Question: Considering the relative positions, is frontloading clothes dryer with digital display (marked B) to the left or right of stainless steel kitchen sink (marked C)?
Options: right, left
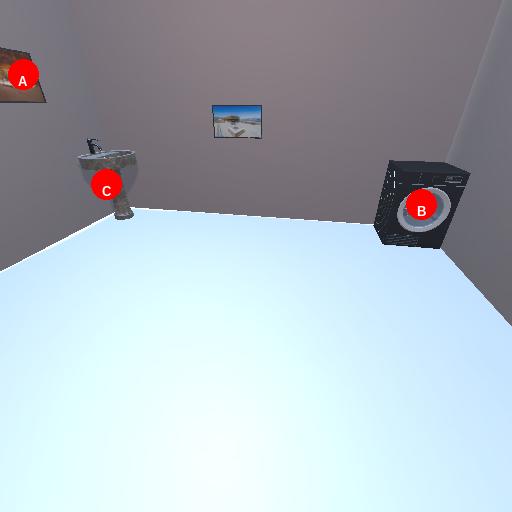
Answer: right